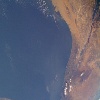
Label: water